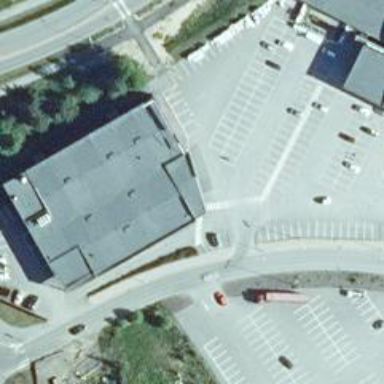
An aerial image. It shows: Cinema.